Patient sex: M
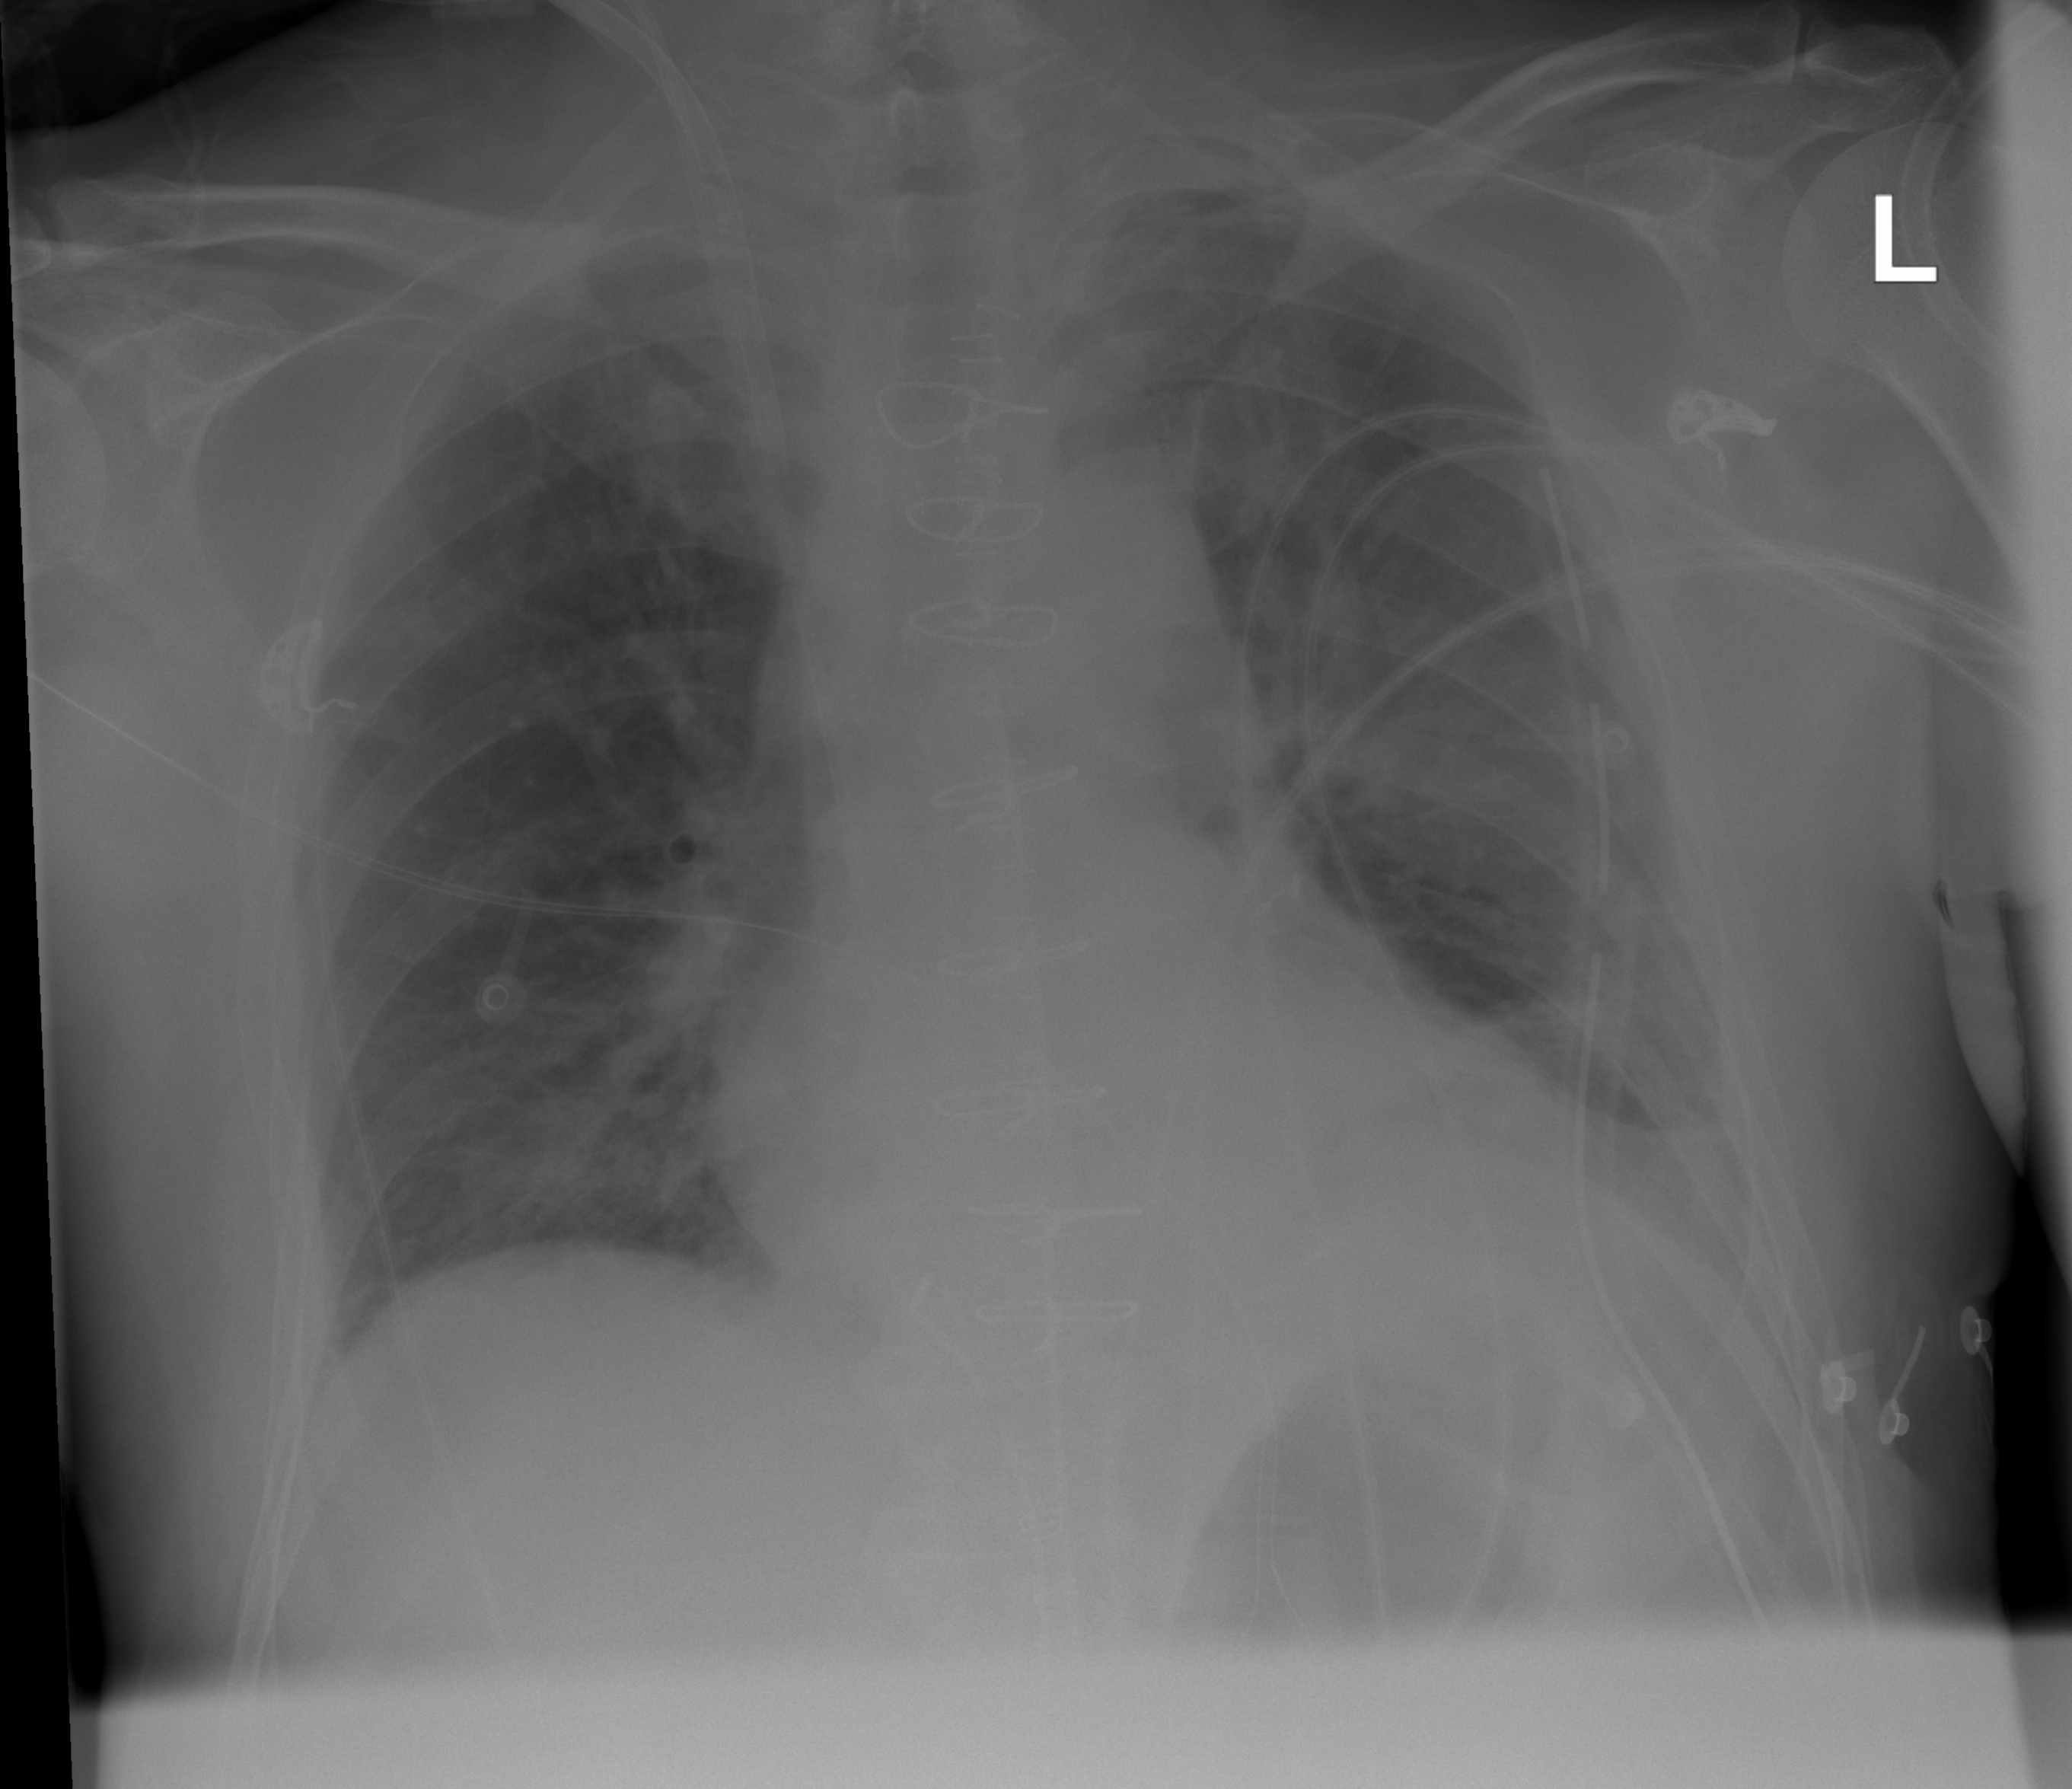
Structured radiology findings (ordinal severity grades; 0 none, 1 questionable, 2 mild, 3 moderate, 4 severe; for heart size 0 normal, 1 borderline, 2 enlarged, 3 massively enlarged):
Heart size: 0
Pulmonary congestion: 1
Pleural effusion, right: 0
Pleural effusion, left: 2
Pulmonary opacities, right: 0
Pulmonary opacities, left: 1
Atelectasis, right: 1
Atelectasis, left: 1